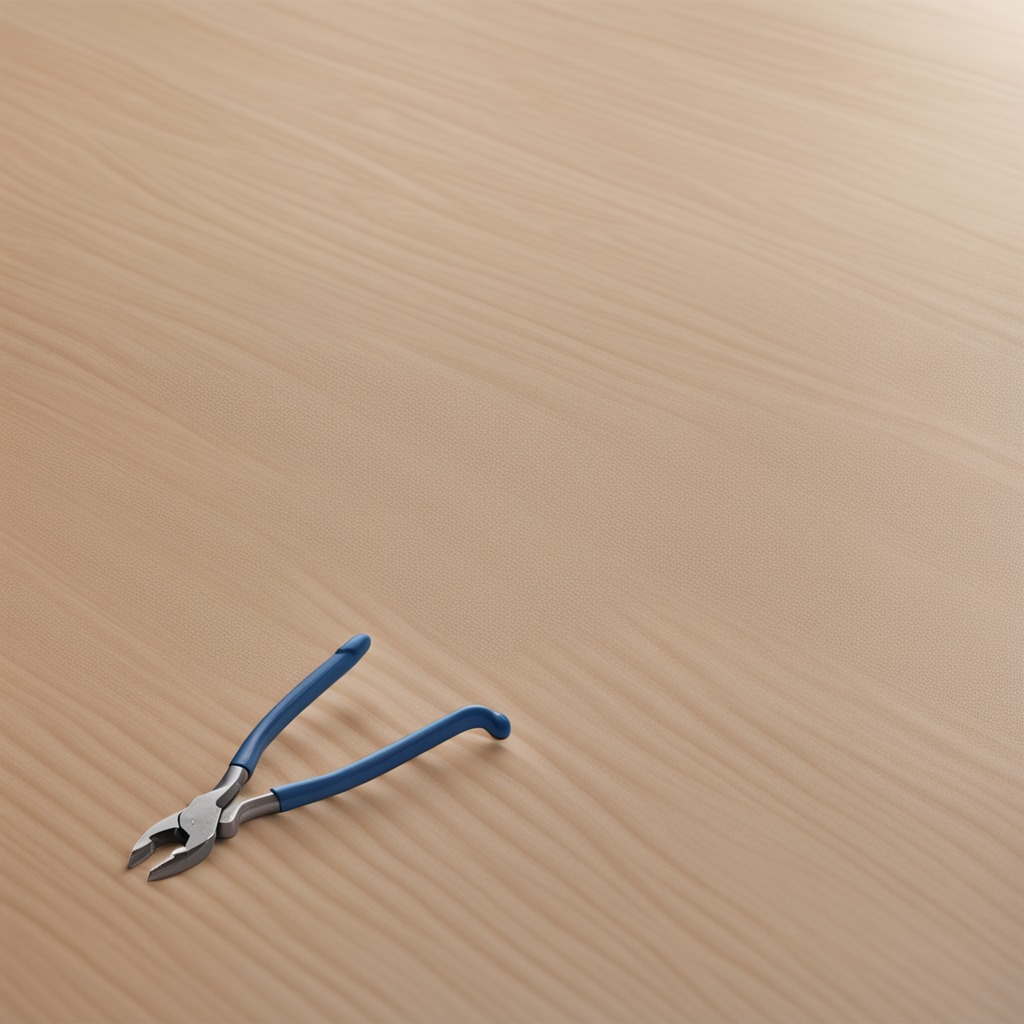
A plier lying on the wooden table in an outdoor workshop during daytime bright natural light soft shadows worn but beneath the cloth.